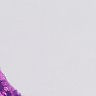
Metastatic tissue present: yes